Question: I have to show list view as like below image

Here I have the view in the xml as like this
'''
<View
android:id="@id/margin"
android:background="#6DAAE9"
android:layout_width="20.0dip"
android:layout_height="fill_parent" />
'''
I Have to change this background (#6DAAE9) dynamically when list is loaded and I have to fix these colors to corresponding item even the .
Can any body help me. Thanks in advance
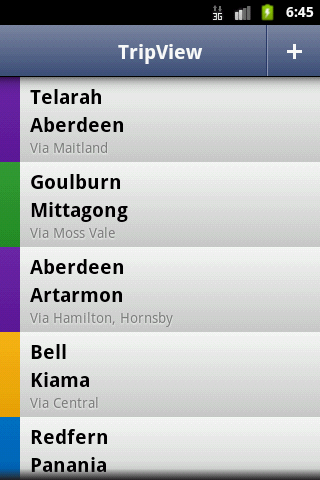
Answer: <URL> method.And you should put imageview for that and set color rather that set color to row.
'''
if(position==0){
//here set color for imageview which position is 0
}else if(position==1){
//here set color for imageview which position is 1
}
'''
....